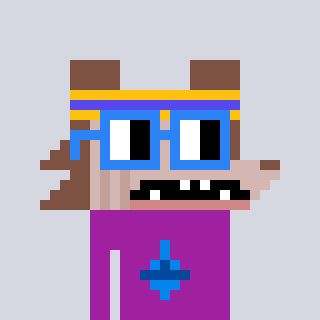
a pixel art character with square blue glasses, a werewolf-shaped head and a magenta-colored body on a cool background